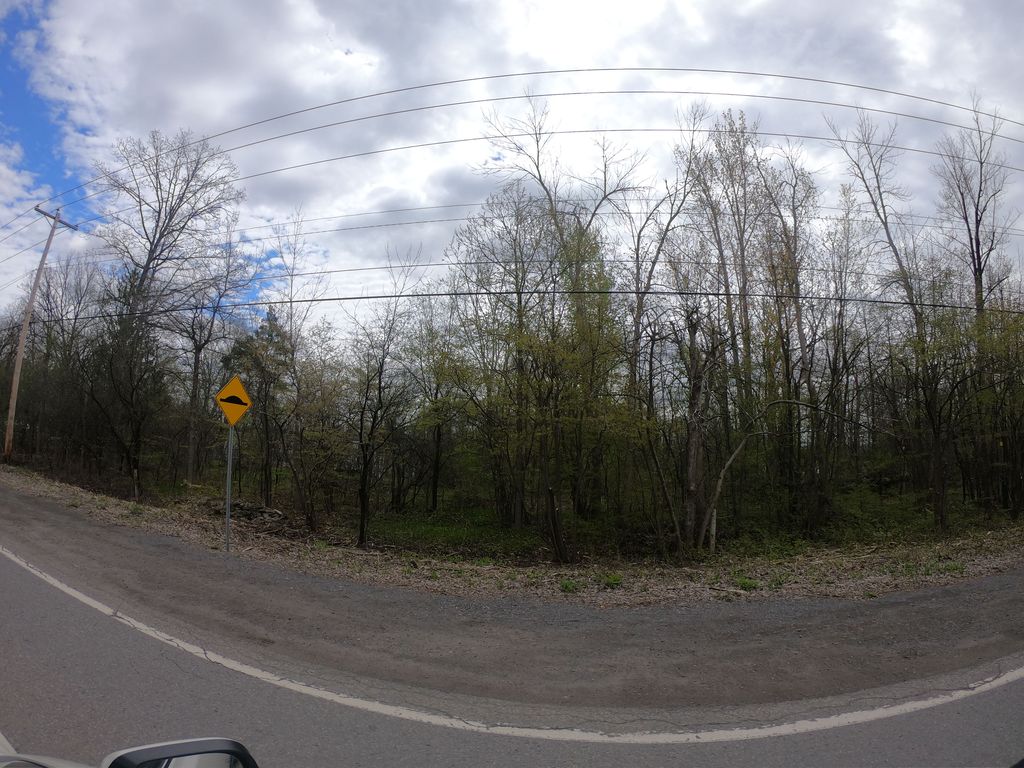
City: ottawa-gatineau